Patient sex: F
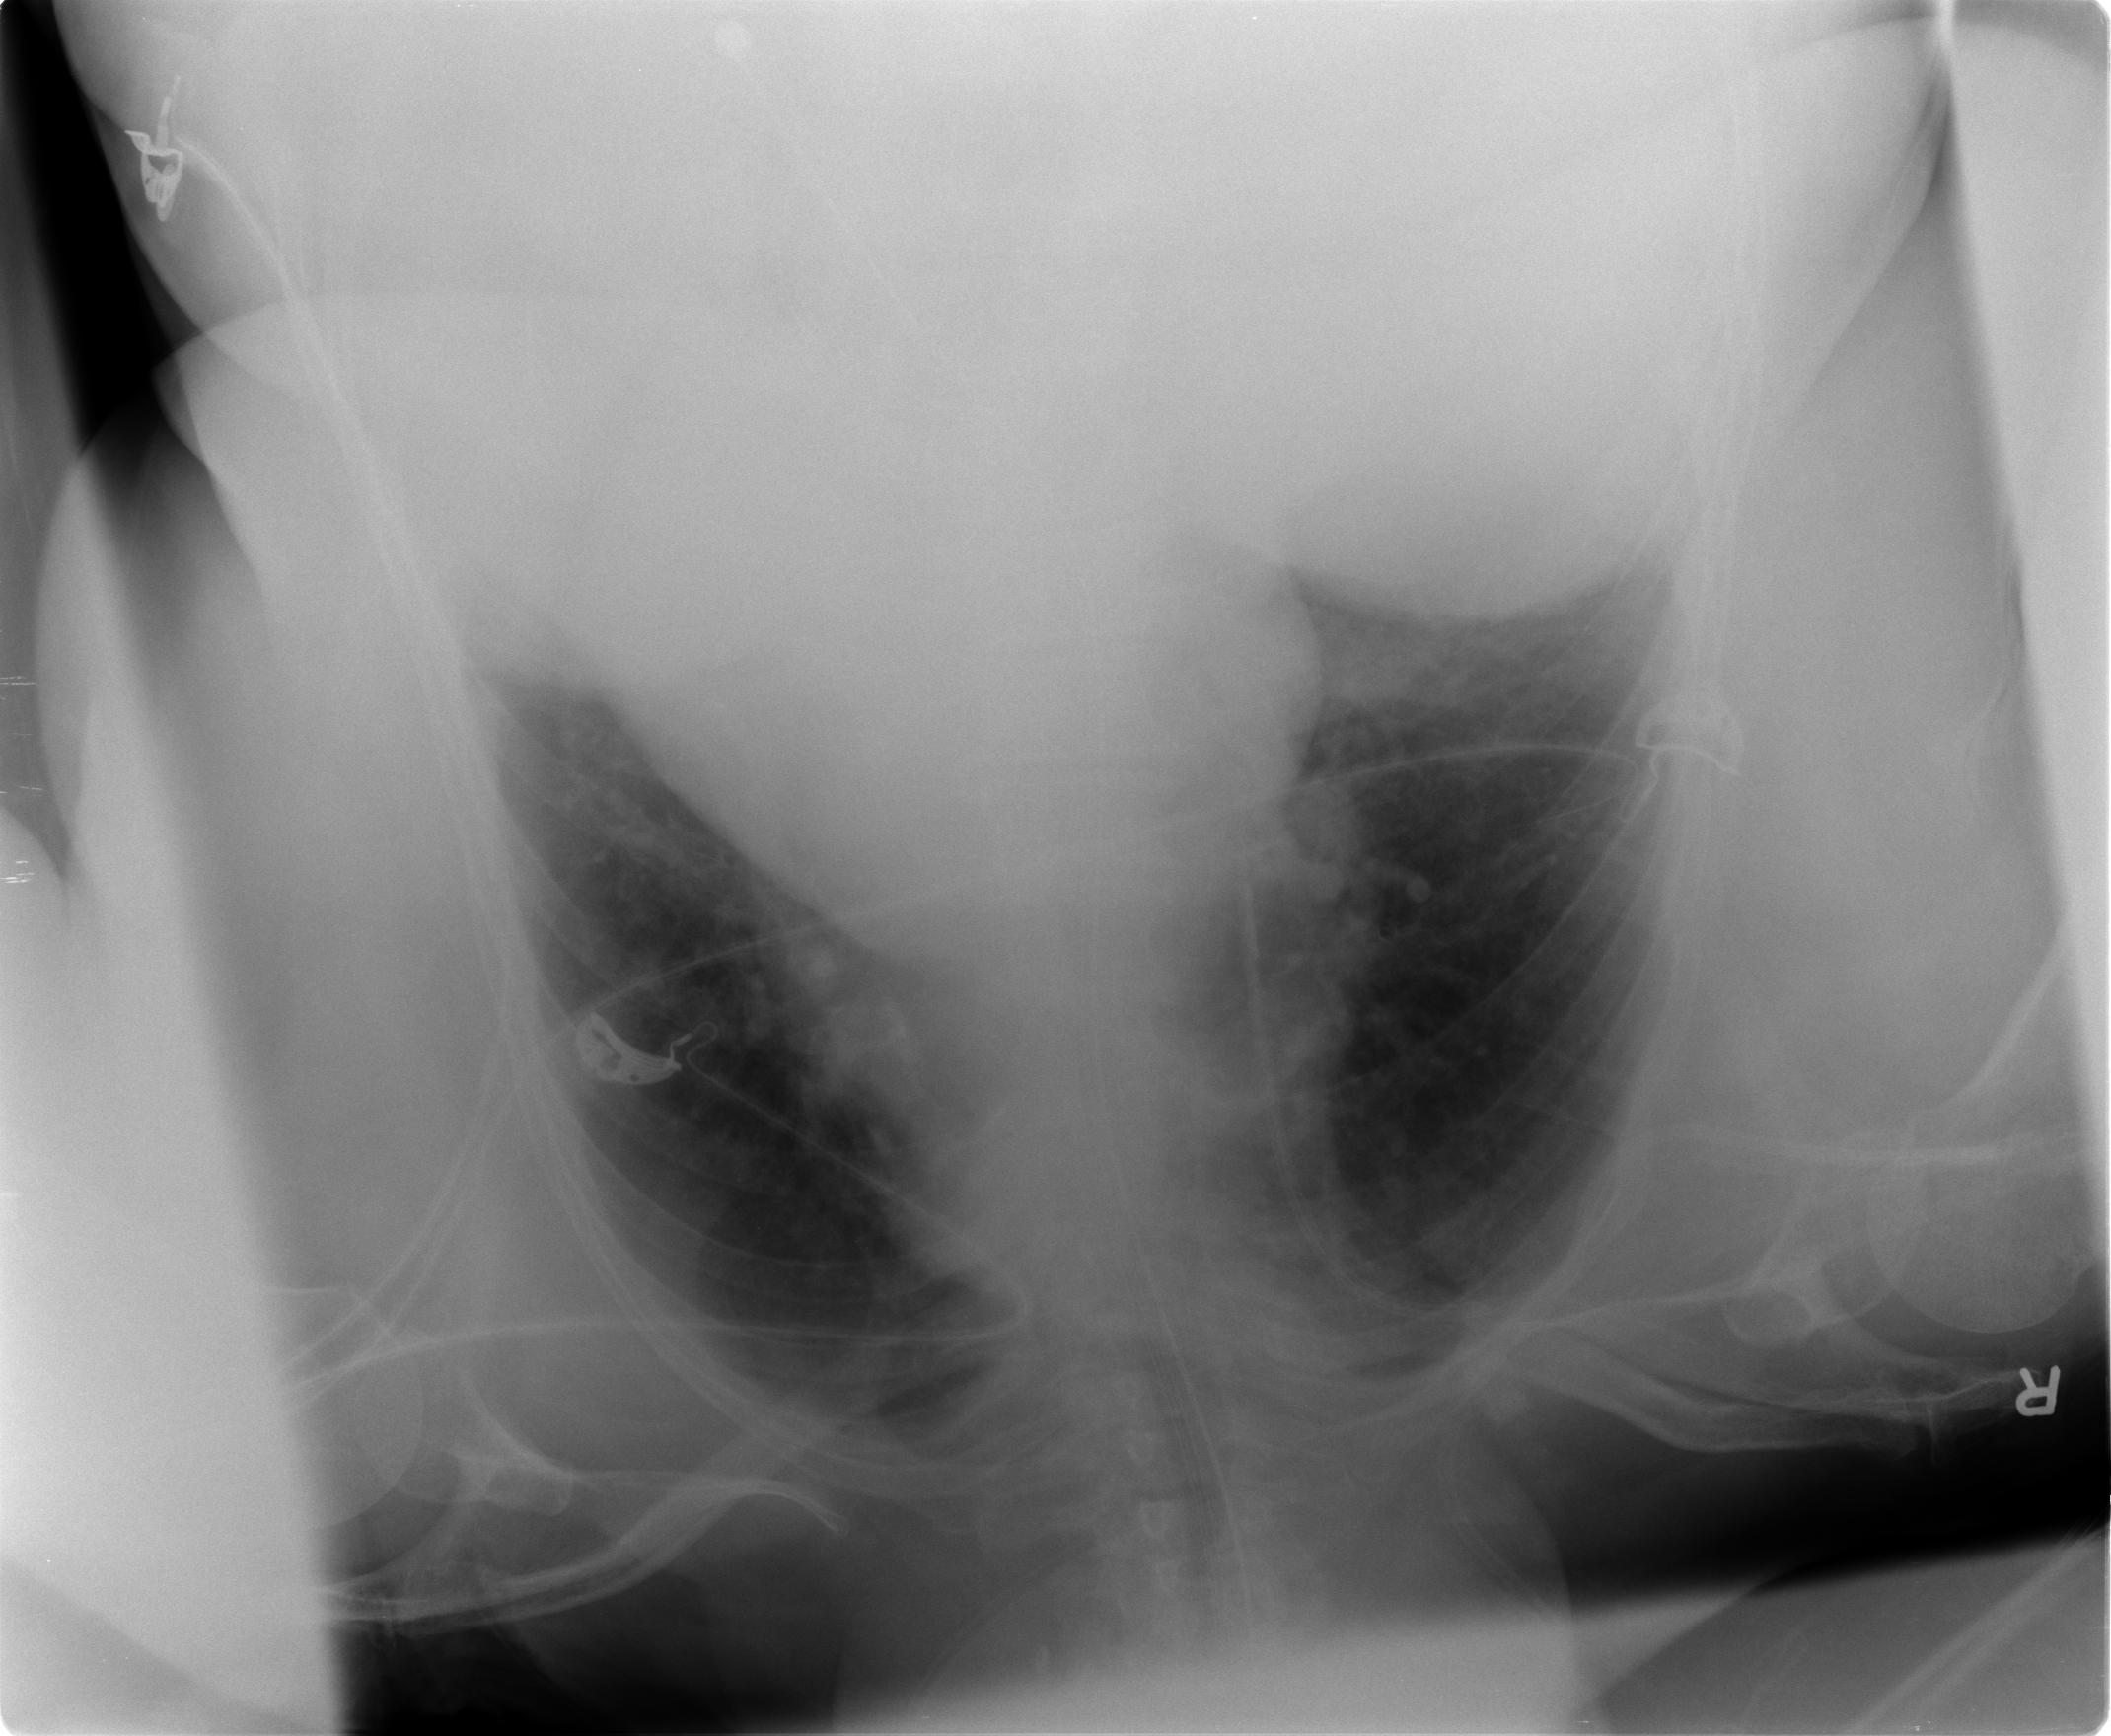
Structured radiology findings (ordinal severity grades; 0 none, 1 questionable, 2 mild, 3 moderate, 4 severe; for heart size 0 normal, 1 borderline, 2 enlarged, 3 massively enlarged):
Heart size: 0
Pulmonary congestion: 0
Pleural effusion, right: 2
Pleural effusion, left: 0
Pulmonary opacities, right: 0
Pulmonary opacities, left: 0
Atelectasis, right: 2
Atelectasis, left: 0